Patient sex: M
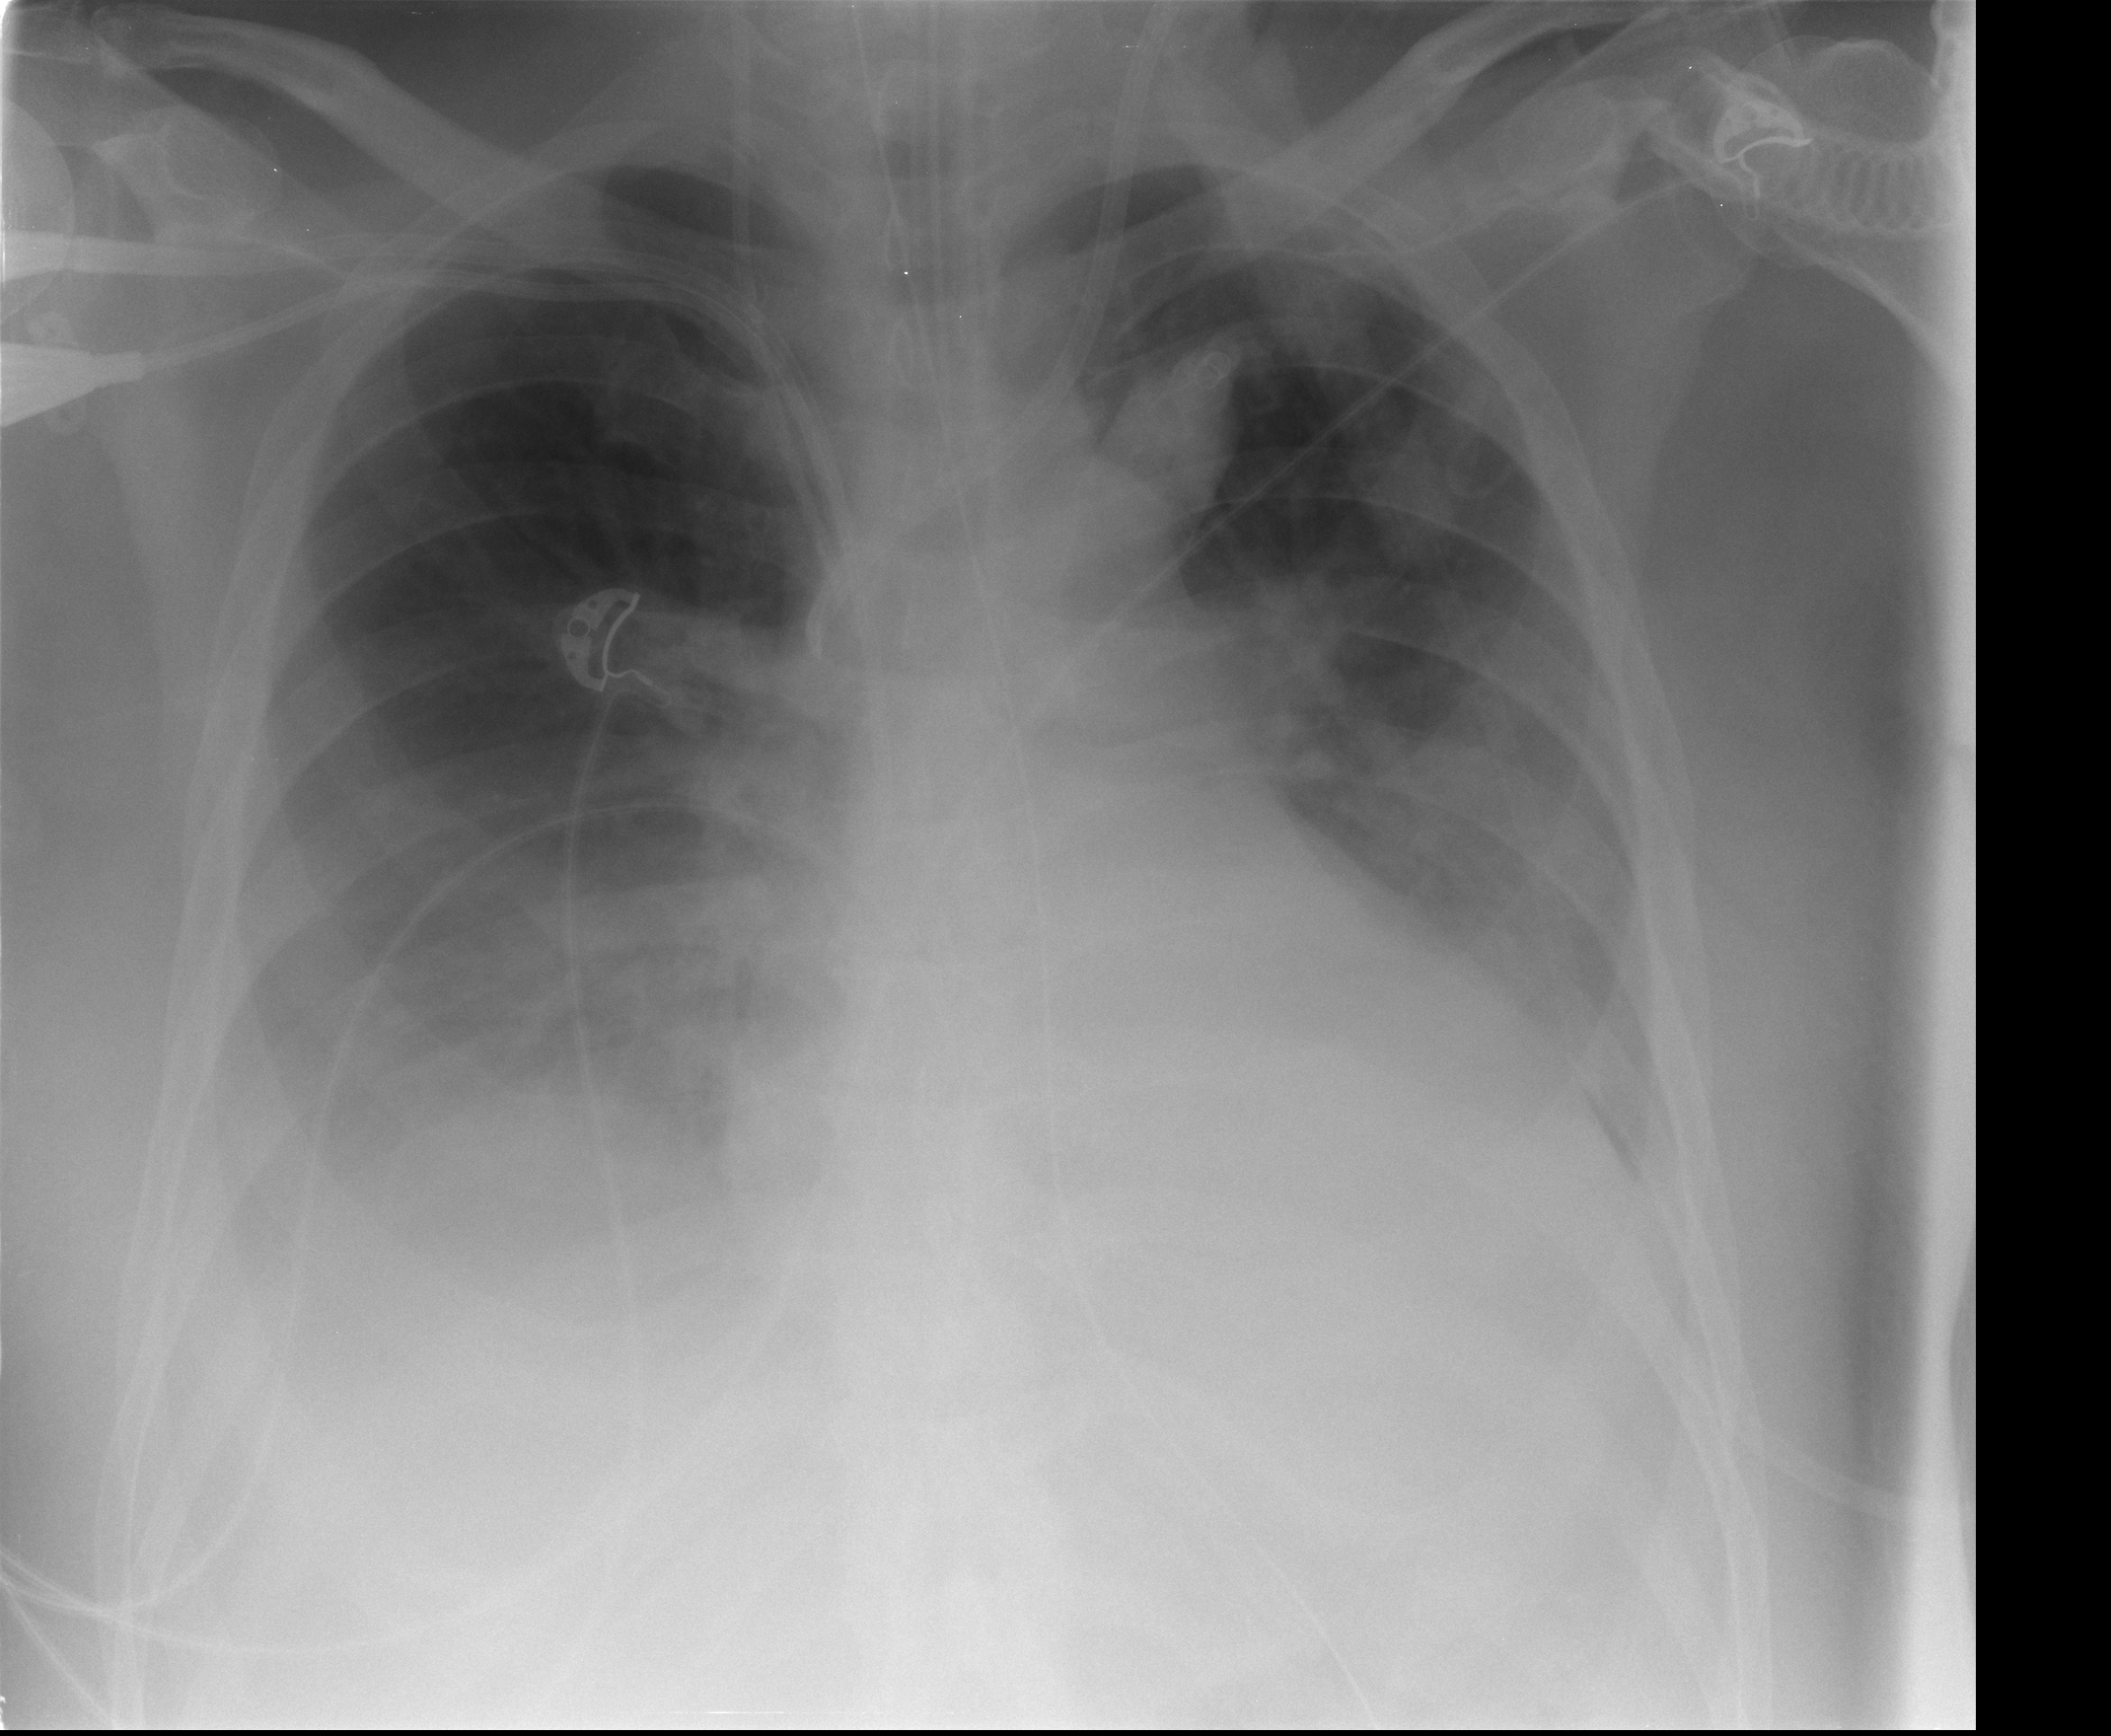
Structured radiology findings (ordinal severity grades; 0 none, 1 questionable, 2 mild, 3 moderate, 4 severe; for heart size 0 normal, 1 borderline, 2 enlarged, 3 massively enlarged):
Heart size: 0
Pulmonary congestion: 0
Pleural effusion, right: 3
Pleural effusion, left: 2
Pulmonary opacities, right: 0
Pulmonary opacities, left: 0
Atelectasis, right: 2
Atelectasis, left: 2